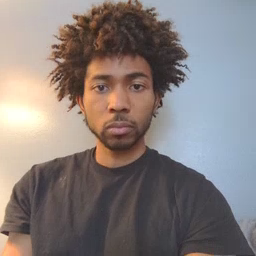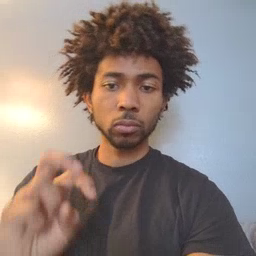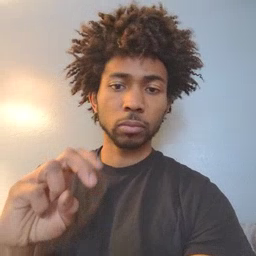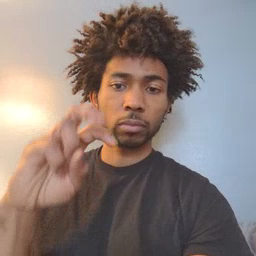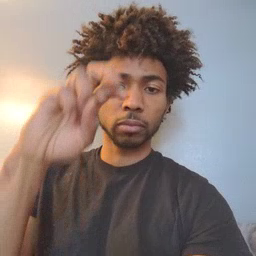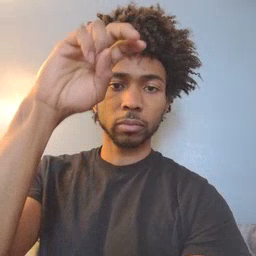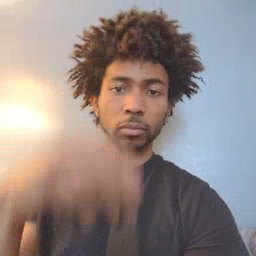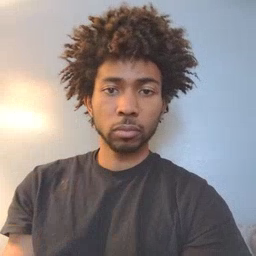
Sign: stairs